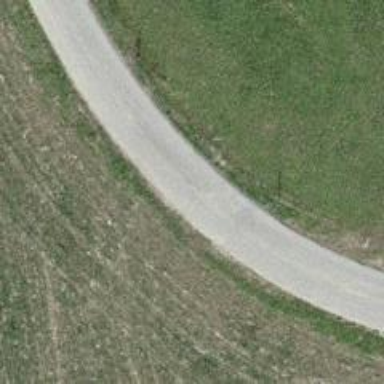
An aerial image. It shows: Unclassified road with asphalt surface.